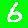
Digit: 6